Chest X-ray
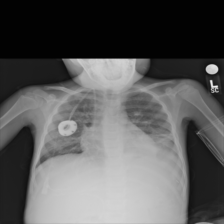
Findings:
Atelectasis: positive
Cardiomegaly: negative
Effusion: negative
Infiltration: negative
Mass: negative
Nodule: negative
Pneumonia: negative
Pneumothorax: negative
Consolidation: negative
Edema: negative
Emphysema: negative
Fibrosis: negative
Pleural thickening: negative
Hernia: negative